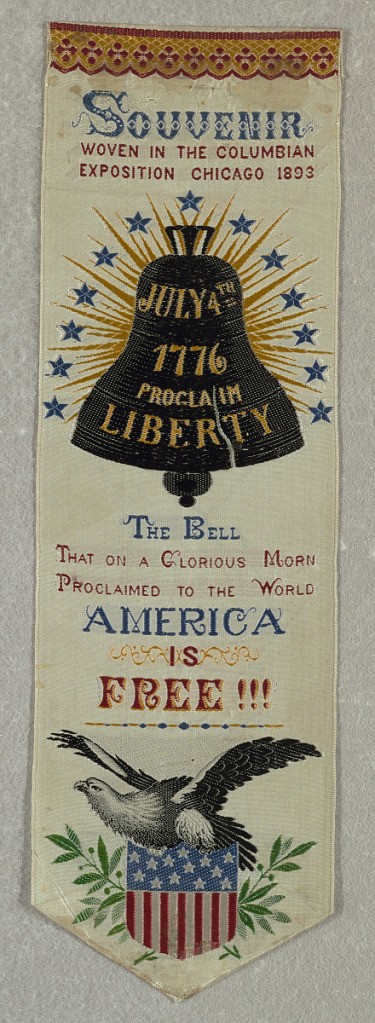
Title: Souvenir ribbon
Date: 1893
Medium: silk Technique: woven
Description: Woven souvenir from the Columbian Exposition in Chicago in 1893. Liberty Bell is at the top with the inscription: "July 4th 1776 Proclaim Liberty." Just below: "The Bell that on a Glorious Morn Proclaimed to the World America is Free!!!" Just below is an eagle with a shield flag and olive branches. Bottom edges are folded into a point.